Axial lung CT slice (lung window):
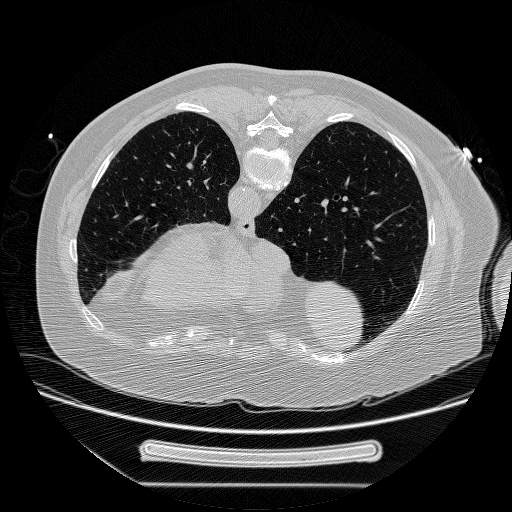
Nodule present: no